Question: How would I create a datagridview with the following columns:
- - - - - - -
I've attempted to create a dgv like this but my problem lies with the sorting. All of the fields come in as strings and I cannot get the [Date Time] to sort at all. Is it possible to have a dgv with a column that could contain either a datetime data type or a string value?
---
More info on my scenario:
I have a form w/ a listbox that is manually filled by the end user. This listbox contains serial numbers which may/may not exist in our SQL db. The 1st function I call is to check if the s/n exists and return true or false depending on its existence. If it exists then I store it in an string array; if not it's stored in a List(Of String). After they're stored, I use them to return tsql code (SQLstrIn & SQLstrNotIn). This small bit of code does this very well:
'''
Dim IsIn As String = ""
Dim IsNotIn As New List(Of String)
For Each line As String In SNList.Items
If SQLData.CheckIfInDb("'" & line & "'") = True Then
IsIn += "'" & line & "',"
Else : IsNotIn.Add("('" & line & "')")
End If
Next
If IsIn.Count > 0 Then
IsIn = "(" & IsIn.Remove(IsIn.Length - 1) & ")"
SQLstrIn = SQLData.SQLtoReturn(IsIn)
Else : SQLstrIn = ""
End If
If IsNotIn.Count > 0 Then
SQLstrNotIn = SQLData.SQLtoReturn(IsNotIn)
Else : SQLstrNotIn = ""
End If
'''
If a s/n exists then I use this function to generate the tsql code:
'''
Public Shared Function SQLtoReturn(ByVal InStr As String) As String
Dim SQLstr As New StringBuilder
SQLstr.Append("SELECT DISTINCT")
SQLstr.Append(" RTRIM(LTrim(ce.PartSerialNumber)) [Part Serial Number], ")
SQLstr.Append(" RTRIM(LTrim(p.PartNumber)) [Part Number], ")
SQLstr.Append(" CONVERT(varchar(10), DateTime, 101) + STUFF(RIGHT(CONVERT(varchar(26), DateTime, 109), 15), 7, 7, ' ') [Date Time], ")
'SQLstr.Append(" ce.DateTime [Date Time], ")
SQLstr.Append(" RTRIM(LTrim(cp.Description)) [Description], ")
SQLstr.Append(" RTRIM(LTrim(cp.Side)) [Side], ")
SQLstr.Append(" RTRIM(LTrim(ce.EventOutcome)) [Event Outcome], ")
SQLstr.Append(" RTRIM(LTrim(ce.EventOutcomeInfo)) [Event Outcome Info] ")
SQLstr.Append("FROM ")
SQLstr.Append(" CollectionEvents AS ce INNER JOIN ")
SQLstr.Append(" CollectionPoints AS cp ON ce.CollectionPointId = cp.CollectionPointId INNER JOIN ")
SQLstr.Append(" Products AS p ON cp.ProductIdValue = p.ProductId ")
SQLstr.Append("WHERE ")
SQLstr.Append(" (ce.PartSerialNumber IN " & InStr & ") ")
Return SQLstr.ToString
End Function
'''
If a s/n doesn't exist then I use this function:
'''
Public Shared Function SQLtoReturn(ByVal NotInStr As List(Of String)) As String
Dim SQLstr As New StringBuilder
Dim rtrnString As String = ""
For i As Integer = 0 To NotInStr.Count - 1
SQLstr.Append("SELECT ")
SQLstr.Append(NotInStr.Item(i).ToString & " [Part Serial Number], ") '1
SQLstr.Append("'No Data Found' [Part Number], ") '2
SQLstr.Append("'No Data Found' [Date Time], ") '3
SQLstr.Append("'No Data Found' Description, ") '4
SQLstr.Append("'No Data Found' Side, ") '5
SQLstr.Append("'No Data Found' [Event Outcome], ") '6
SQLstr.Append("'No Data Found' [Event Outcome Info] ") '7
If (i < NotInStr.Count - 1) Then SQLstr.Append("UNION")
SQLstr.Append(vbCrLf)
rtrnString += SQLstr.ToString
Next
Return SQLstr.ToString
End Function
'''
If both functions return tsql data then they are UNIONed together; if one doesn't return tsql code then it isn't included. This piece of code is essentially the last step:
'''
If SQLstrIn.Length > 0 And SQLstrNotIn.Length > 0 Then
SQLstr = SQLstrIn & vbNewLine & "UNION" & vbNewLine & SQLstrNotIn
ElseIf SQLstrIn.Length > 0 And SQLstrNotIn.Length = 0 Then
SQLstr = SQLstrIn
ElseIf SQLstrIn.Length = 0 And SQLstrNotIn.Length > 0 Then
SQLstr = SQLstrNotIn
End If
Dim dt As DataTable = New DataTable
dt.Columns.Add("Part Serial Number", GetType(String))
dt.Columns.Add("Part Number", GetType(String))
dt.Columns.Add("DateTime", GetType(Object))
dt.Columns.Add("Description", GetType(String))
dt.Columns.Add("Side", GetType(String))
dt.Columns.Add("Event Outcome", GetType(String))
dt.Columns.Add("Event Outcome Info", GetType(String))
Dim objConn As New SqlConnection(DatabaseConnection.FISSQLConnectionString)
objConn.Open()
Dim objCommand As SqlCommand = objConn.CreateCommand
objCommand.CommandText = SQLstr
Dim objReader As SqlDataReader = objCommand.ExecuteReader
If objReader.HasRows Then
While objReader.Read
With objReader
dt.Rows.Add(.GetString(0), .GetString(1), .GetValue(2), .GetString(3), .GetString(4), .GetString(5), .GetString(6))
End With
End While
End If
Dim dataview As DataView = dt.DefaultView
dataview.Sort = "DateTime ASC"
dgvSNEvents.DataSource = dataview.ToTable
'''
I used a GetType(Object) for the DateTime field in hopes of it storing a date/time value or a string value. Ultimately, I am still unable to sort by the s/n then the date. Still learning the best approaches so if anyone has better ways, I'd love to see them.
---
The datetime column is still a bit off.

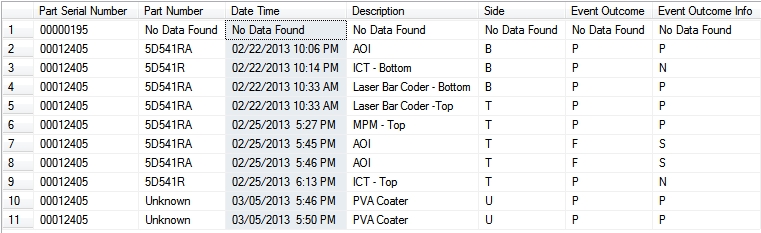
Answer: The default behaviour of the 'DataGridView' is that the columns can be sorted (i.e., by clicking on the header); in any case, you can force this behaviour by affecting the 'SortMode' property. Regarding dates, you can add 'Date type' columns to the given 'DataSource'. Sample code for 'DataGridView1':
'''
Dim dt As DataTable = New DataTable
dt.Columns.Add("col", GetType(Date))
dt.Rows.Add(New Date(2000, 2, 1, 10, 10, 0))
dt.Rows.Add(New Date(2002, 5, 10, 10, 10, 0))
dt.Rows.Add(New Date(1995, 5, 10, 10, 11, 10))
DataGridView1.DataSource = dt
DataGridView1.Columns(0).SortMode = DataGridViewColumnSortMode.Automatic 'Just to make sure
'''
Rows in 'DataGridView1' will be sorted by clicking on the header of the first column. If you want to get all the records sorted from the start, you can sort the 'DataSource' ('dt'); sample code:
'''
Dim dataView As DataView = dt.DefaultView
dataView.Sort = "col asc"
DataGridView1.DataSource = dataView.ToTable() 'DGV sorted ascendently
'''